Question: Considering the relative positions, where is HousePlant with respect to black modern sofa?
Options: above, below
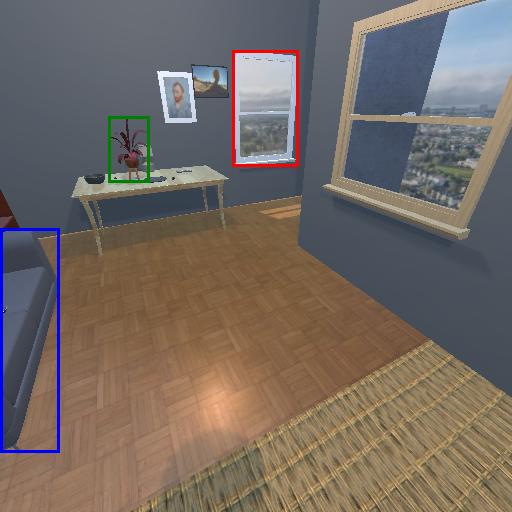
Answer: above